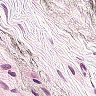
Metastatic tissue present: no